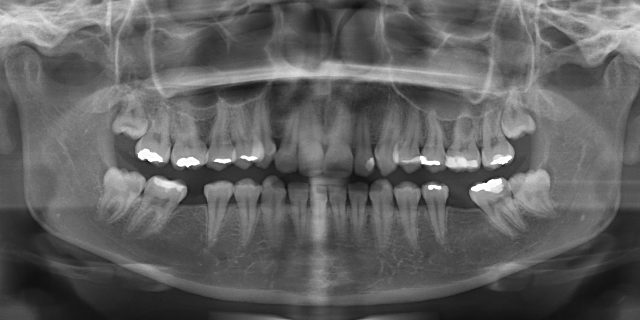
adult